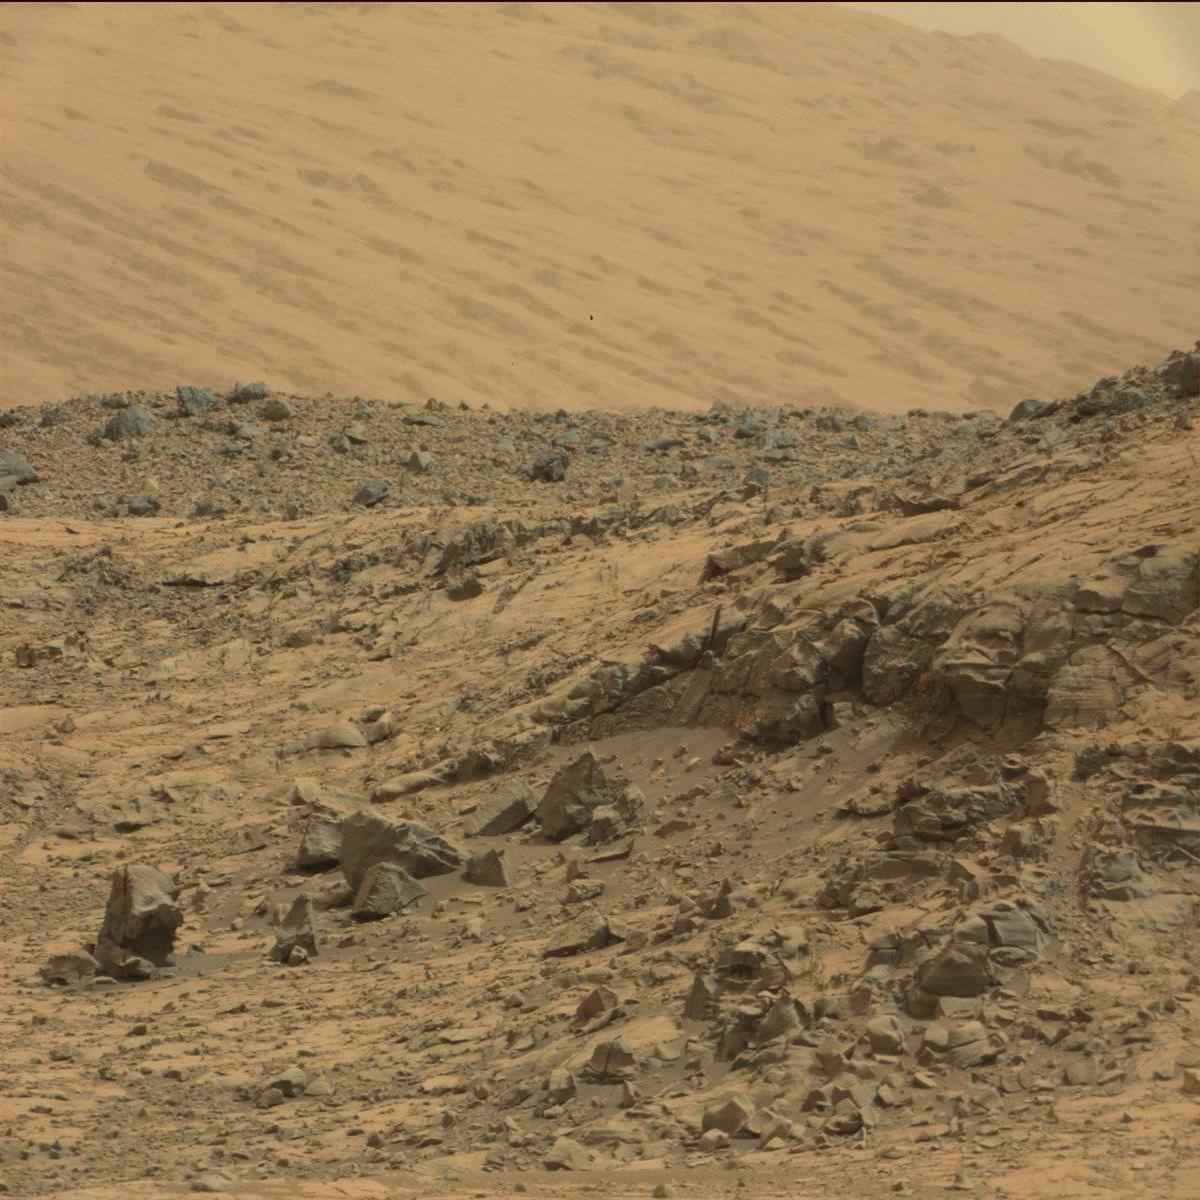
Terrain classes present: Bedrock, Ridge, Sand / Soil, Sky